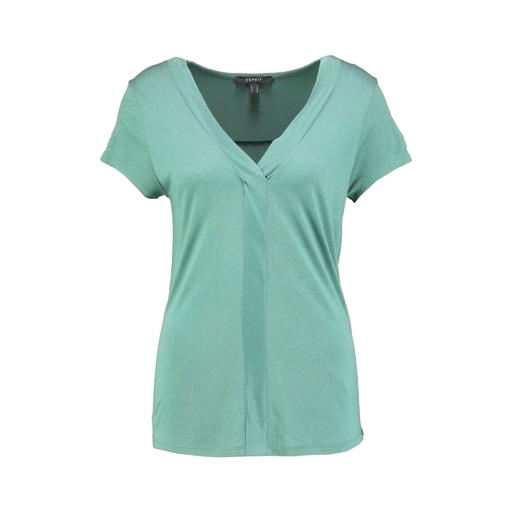
green v-neck shirt, green maternity nursing top, green short-sleeve top, white background